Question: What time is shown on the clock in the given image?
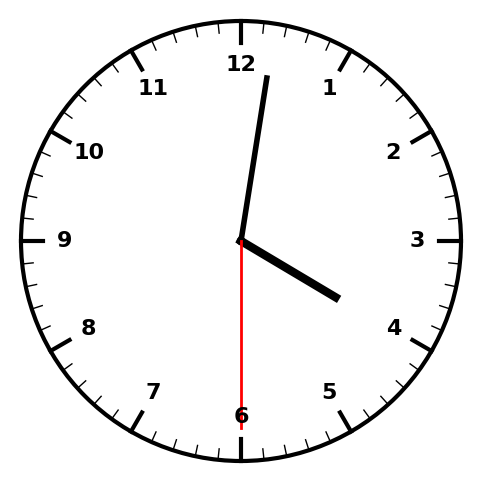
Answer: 04:01:30